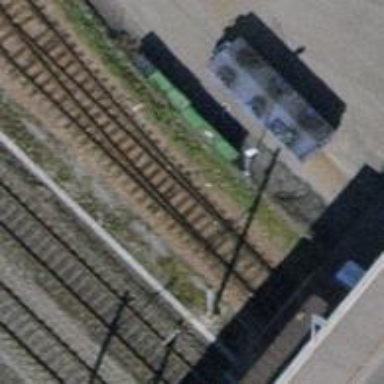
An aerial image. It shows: Railway switch.